Field crop: tomato
Growth stage: 2
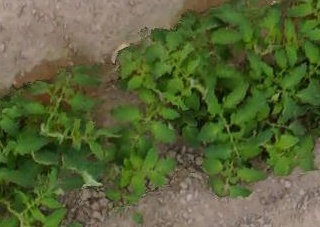
Species: tomato